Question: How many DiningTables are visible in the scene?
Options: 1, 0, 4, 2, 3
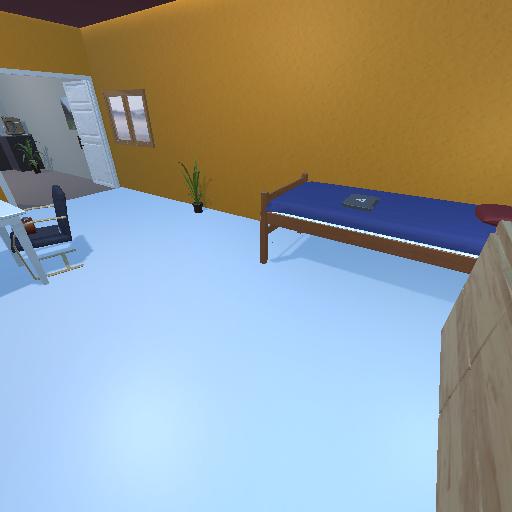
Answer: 1